Question: I am developing a Linux Kernel Module (LKM) which analyzes my laptop's battery parameters and writes to Kernel log file (/var/log/kern.log) for every given time interval. Using the data from log file, I will be plotting a real time graph.
You may think as why I am doing this stuff. This is a part of my academics is the answer to it. Also, I find this a pretty interesting one.
My entire analysis for this task went on simple, until recently. The steps I followed are:
1. The parameters can be fetched as given in the best answer here and some more parameters were found here. Using these two links, my task got an easy start.
2. The code to execute a function of LKM at a periodic time was fetched from here. This was modified to run for every second.
With these two LKMs, I misunderstood that my task was a piece of cake, as the only task left out was combining these two LKMs and writing the required parameter data to log file.
I clubbed the code of both the LKMs and made one single LKM, and plugged it into my kernel of Ubuntu 14.04 64 bit OS. The system froze instantly making me shocked. I was clueless at this point.
After this I reduced the code of battery analyzer LKM and timer LKM which are least required to be run for my desired output. I found the reduced code which runs comfortably.
Later I migrated the code to analyze battery parameters to a function and exported it (using 'EXPORT_SYMBOL(<function_name>)', to be called from the timer method. I was damn sure that this would run for sure, as both the LKMs were running cool.
I would like to give you the real picture of what happened in my machine with following LKM codes and video.
- LKM to fetch battery parameters and write to kernel log file.
'''
#include <linux/module.h>
#include <linux/version.h>
#include <linux/kernel.h>
#include <linux/types.h>
#include <linux/kdev_t.h>
#include <linux/fs.h>
#include <linux/power_supply.h>
static int result = 0;
static struct power_supply *psy;
static void bat_stat(void);
EXPORT_SYMBOL(bat_stat);
static void bat_stat(void) {
union power_supply_propval value;
int charge_status, voltage_now, current_now, capacity;
psy = power_supply_get_by_name("BAT1");
result = psy->get_property(psy,POWER_SUPPLY_PROP_STATUS, &value);
charge_status = (!result) ? value.intval : -1;
result = psy->get_property(psy,POWER_SUPPLY_PROP_VOLTAGE_NOW, &value);
voltage_now = (!result) ? value.intval : -1;
result = psy->get_property(psy,POWER_SUPPLY_PROP_CURRENT_NOW, &value);
current_now = (!result) ? value.intval : -1;
result = psy->get_property(psy,POWER_SUPPLY_PROP_CAPACITY, &value);
capacity = (!result) ? value.intval : -1;
printk(KERN_INFO "%s:%d,%d,%d,%d
",
__func__, charge_status, voltage_now, current_now, capacity);
}
static int __init bat_stat_init(void) /* Constructor */
{
bat_stat();
return 0;
}
static void __exit bat_stat_exit(void) /* Destructor */
{
printk(KERN_INFO "Good bye
");
}
module_init(bat_stat_init);
module_exit(bat_stat_exit);
MODULE_LICENSE("GPL");
MODULE_AUTHOR("Sriram Kumar <sriramhearing_at_gmail_dot_com>");
MODULE_DESCRIPTION("First Battery Analyzer");
'''
- LKM to call a function repeatedly
'''
#include <linux/module.h> /* Needed by all modules */
#include <linux/kernel.h> /* Needed for KERN_INFO */
#include <linux/init.h> /* Needed for the macros */
#include <linux/jiffies.h>
#include <linux/time.h>
#include <linux/hrtimer.h>
static unsigned long period_ms;
static unsigned long period_ns;
static ktime_t ktime_period_ns;
static struct hrtimer my_hrtimer;
extern int bat_stat(void);
//~ static void bat_stat_repeat(unsigned long data)
static enum hrtimer_restart bat_stat_repeat(struct hrtimer *timer)
{
unsigned long tjnow;
ktime_t kt_now;
bat_stat();
printk(KERN_INFO "Repeating...
");
tjnow = jiffies;
kt_now = hrtimer_cb_get_time(&my_hrtimer);
hrtimer_forward(&my_hrtimer, kt_now, ktime_period_ns);
return HRTIMER_RESTART;
}
static int __init bat_stat_init(void)
{
struct timespec tp_hr_res;
period_ms = 1000;
hrtimer_get_res(CLOCK_MONOTONIC, &tp_hr_res);
hrtimer_init(&my_hrtimer, CLOCK_MONOTONIC, HRTIMER_MODE_REL);
my_hrtimer.function = &bat_stat_repeat;
period_ns = period_ms*( (unsigned long)1E6L );
ktime_period_ns = ktime_set(0,period_ns);
hrtimer_start(&my_hrtimer, ktime_period_ns, HRTIMER_MODE_REL);
return 0;
}
static void __exit bat_stat_exit(void)
{
int ret_cancel = 0;
while( hrtimer_callback_running(&my_hrtimer) ) {
ret_cancel++;
}
if (ret_cancel != 0) {
printk(KERN_INFO " testjiffy Waited for hrtimer callback to finish (%d)
", ret_cancel);
}
if (hrtimer_active(&my_hrtimer) != 0) {
ret_cancel = hrtimer_cancel(&my_hrtimer);
printk(KERN_INFO " testjiffy active hrtimer cancelled: %d
", ret_cancel);
}
if (hrtimer_is_queued(&my_hrtimer) != 0) {
ret_cancel = hrtimer_cancel(&my_hrtimer);
printk(KERN_INFO " testjiffy queued hrtimer cancelled: %d
", ret_cancel);
}
printk(KERN_INFO "Exit testjiffy
");
}
module_init(bat_stat_init);
module_exit(bat_stat_exit);
MODULE_LICENSE("GPL");
'''
The I used looked like below as it was used to compile both of the LKMs.
'''
obj-m := <file_name>.o
KDIR := /lib/modules/$(shell uname -r)/build
PWD := $(shell pwd)
default:
$(MAKE) -C $(KDIR) SUBDIRS=$(PWD) modules
'''
The output that I obtained using these two LKMs can be viewed on this youtube <URL>. If you wish to see it as an image, it is attached below:

I would like to know:
- -
Thanks in advance.
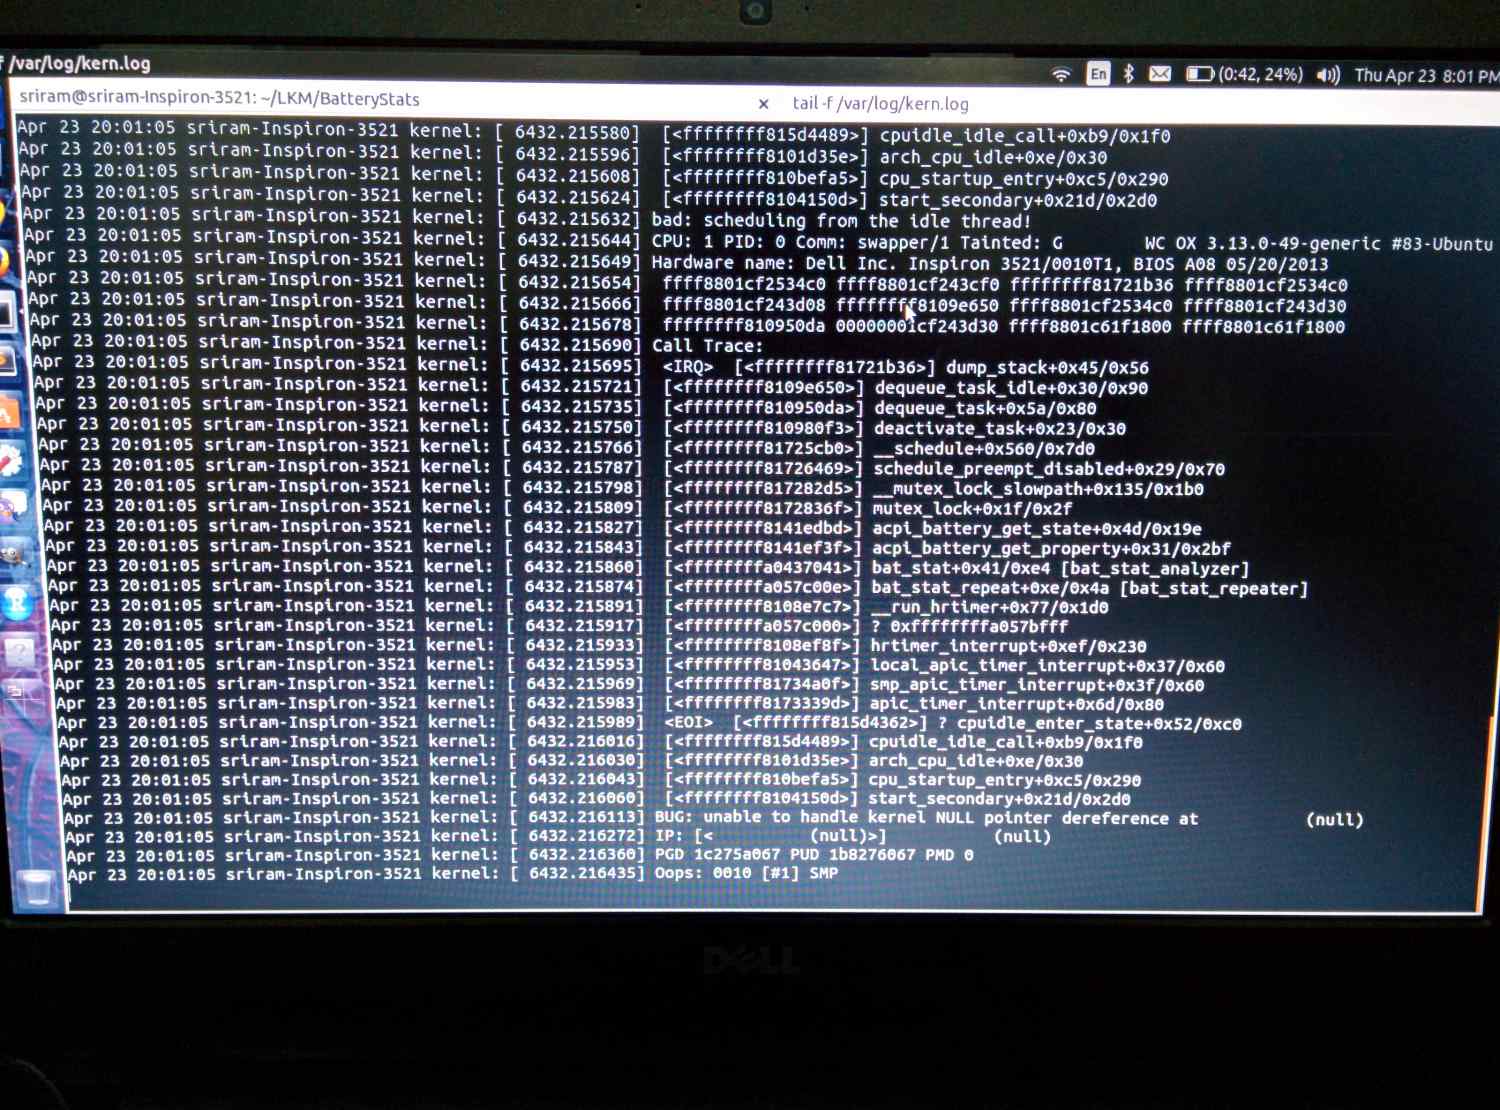
Answer: You've got a problem because of using 'hrtimers'. This mechanism is designed for high precision, the callback is called in hardirq context (with IRQs disabled) so your callback function has to be atomic. Yet, the functions you are calling from the callback are not atomic and may sleep (because of mutexes). Normal timers have similar problems so in order to fix this, you should use some other way or repeating task, like workqueues, for example.
Some other small problems in your code:
- 'batt_stat'-
Also, I really don't see any reason to split this to two kernel modules, you should use only one.